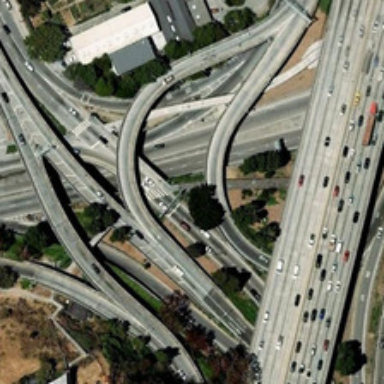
Some green trees are near a viaduct .